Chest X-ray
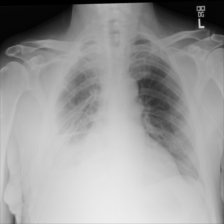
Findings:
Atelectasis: negative
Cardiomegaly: negative
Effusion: negative
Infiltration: negative
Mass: negative
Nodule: negative
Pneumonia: negative
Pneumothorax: negative
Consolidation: negative
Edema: negative
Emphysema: negative
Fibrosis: negative
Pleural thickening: negative
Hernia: negative